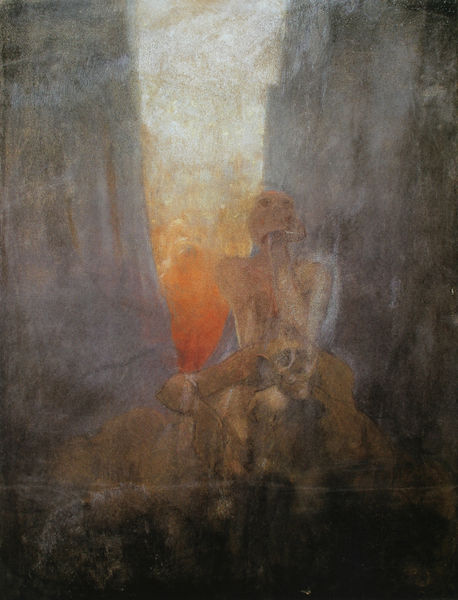
Titel: Der Abgrund
Künstler: Alfons Mucha
Standort: Paris
Institution: Musée d'Orsay
Schlagwörter: akt, berg, blau, felsen, feuer, gemälde, gruppe, himmel, kopf, körper, mann, wasser, weiß, aquarell, gelb, menschen, ocker, see, sitzen, braun, grau, hell, licht, männer, nacht, orange, schwarz, symbol, zeichnung, blick, rot, masse, symbolismus, arme, gesicht, leiche, mensch, schädel, tod, tot, toter, öl, sonnenaufgang, rauch, sonne, figur, gold, tal, genre, engel, düster, berge, fels, gebirge, farbe, nebel, sonnenuntergang, schlucht, figuren, jugendstil, striche, geheimnisvoll, schneise, gestalt, unscharf, wände, fleisch, denken, flammen, munch, tote, gebein, skelett, totenkopf, leib, männlich, leichnam, apokalypse, hölle, jüngstes gericht, mystisch, wesen, durchsichtig, erscheinung, gefallen, geist, geister, inferno, mephisto, gerippe, skellett, spalt, skelette, spalte, felswände, fantom, sonnenunterrgang, llicht